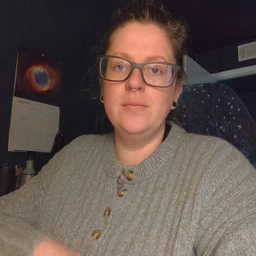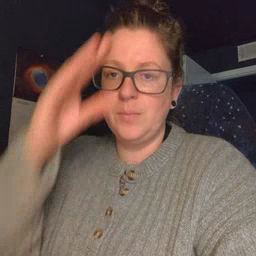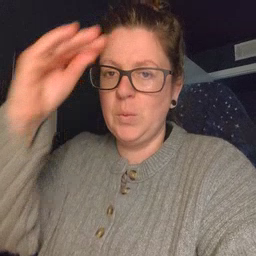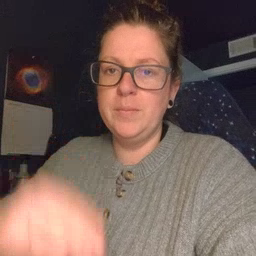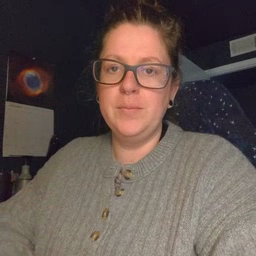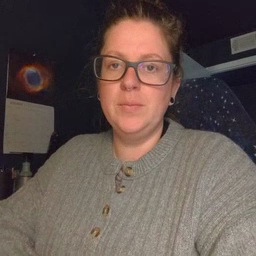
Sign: boy